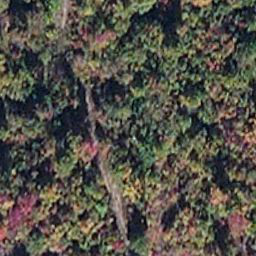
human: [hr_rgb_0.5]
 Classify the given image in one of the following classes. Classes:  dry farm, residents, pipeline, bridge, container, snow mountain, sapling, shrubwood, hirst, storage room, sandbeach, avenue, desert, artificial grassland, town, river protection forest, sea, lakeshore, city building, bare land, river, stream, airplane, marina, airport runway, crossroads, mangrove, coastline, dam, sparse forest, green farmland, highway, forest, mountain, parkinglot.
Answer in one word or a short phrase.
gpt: mangrove